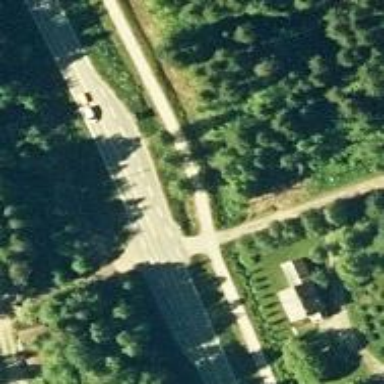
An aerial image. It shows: Asphalt cycleway.